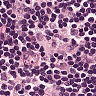
Metastatic tissue present: no